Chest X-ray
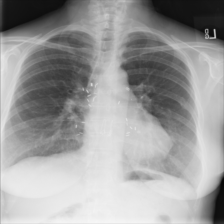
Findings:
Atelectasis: negative
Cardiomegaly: negative
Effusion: negative
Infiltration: negative
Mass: negative
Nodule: negative
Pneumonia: negative
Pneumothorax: negative
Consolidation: negative
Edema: negative
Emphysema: negative
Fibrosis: negative
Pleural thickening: negative
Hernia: negative